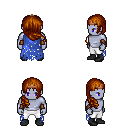
a pixel art fantasy rpg character, male body template, dark elf, purple skin, blue tattered cape, white pants, brunette right-swept hairstyle, bronze tiara, leather bracers, black shoes, four views (front, back, left, right), 2x2 character sprite sheet, small pixel art, hard edges, no anti-aliasing